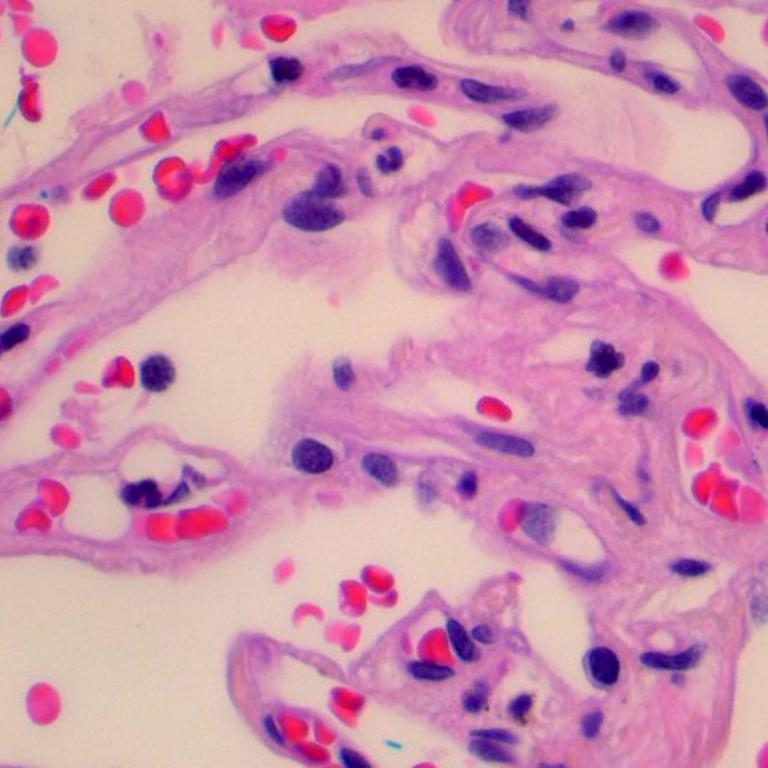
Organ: lung
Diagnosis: benign